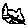
Label: cat